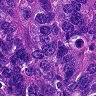
Metastatic tissue present: yes